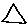
Label: triangle